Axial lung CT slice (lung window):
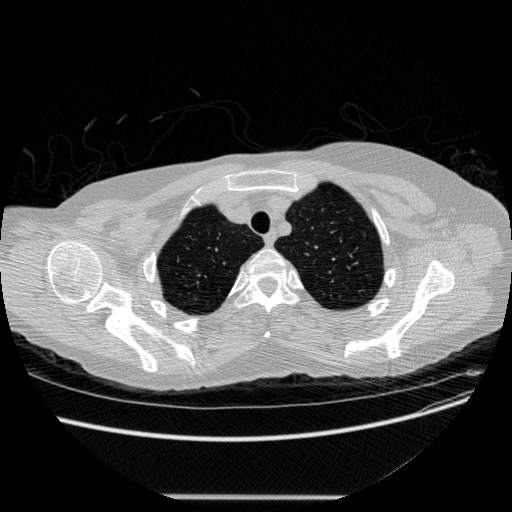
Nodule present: no